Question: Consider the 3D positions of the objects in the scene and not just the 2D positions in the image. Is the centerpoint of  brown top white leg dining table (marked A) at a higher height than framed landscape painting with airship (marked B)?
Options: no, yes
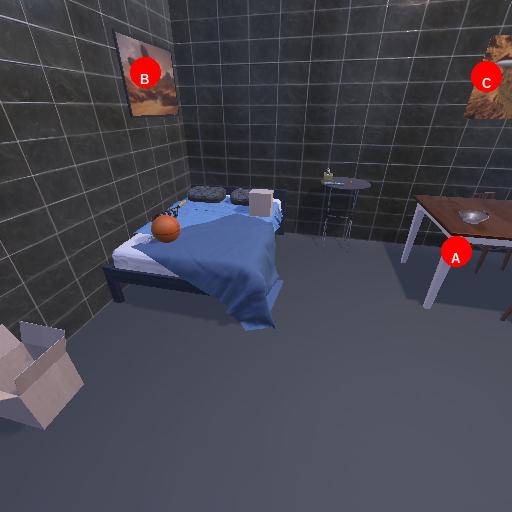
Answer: no